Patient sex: F
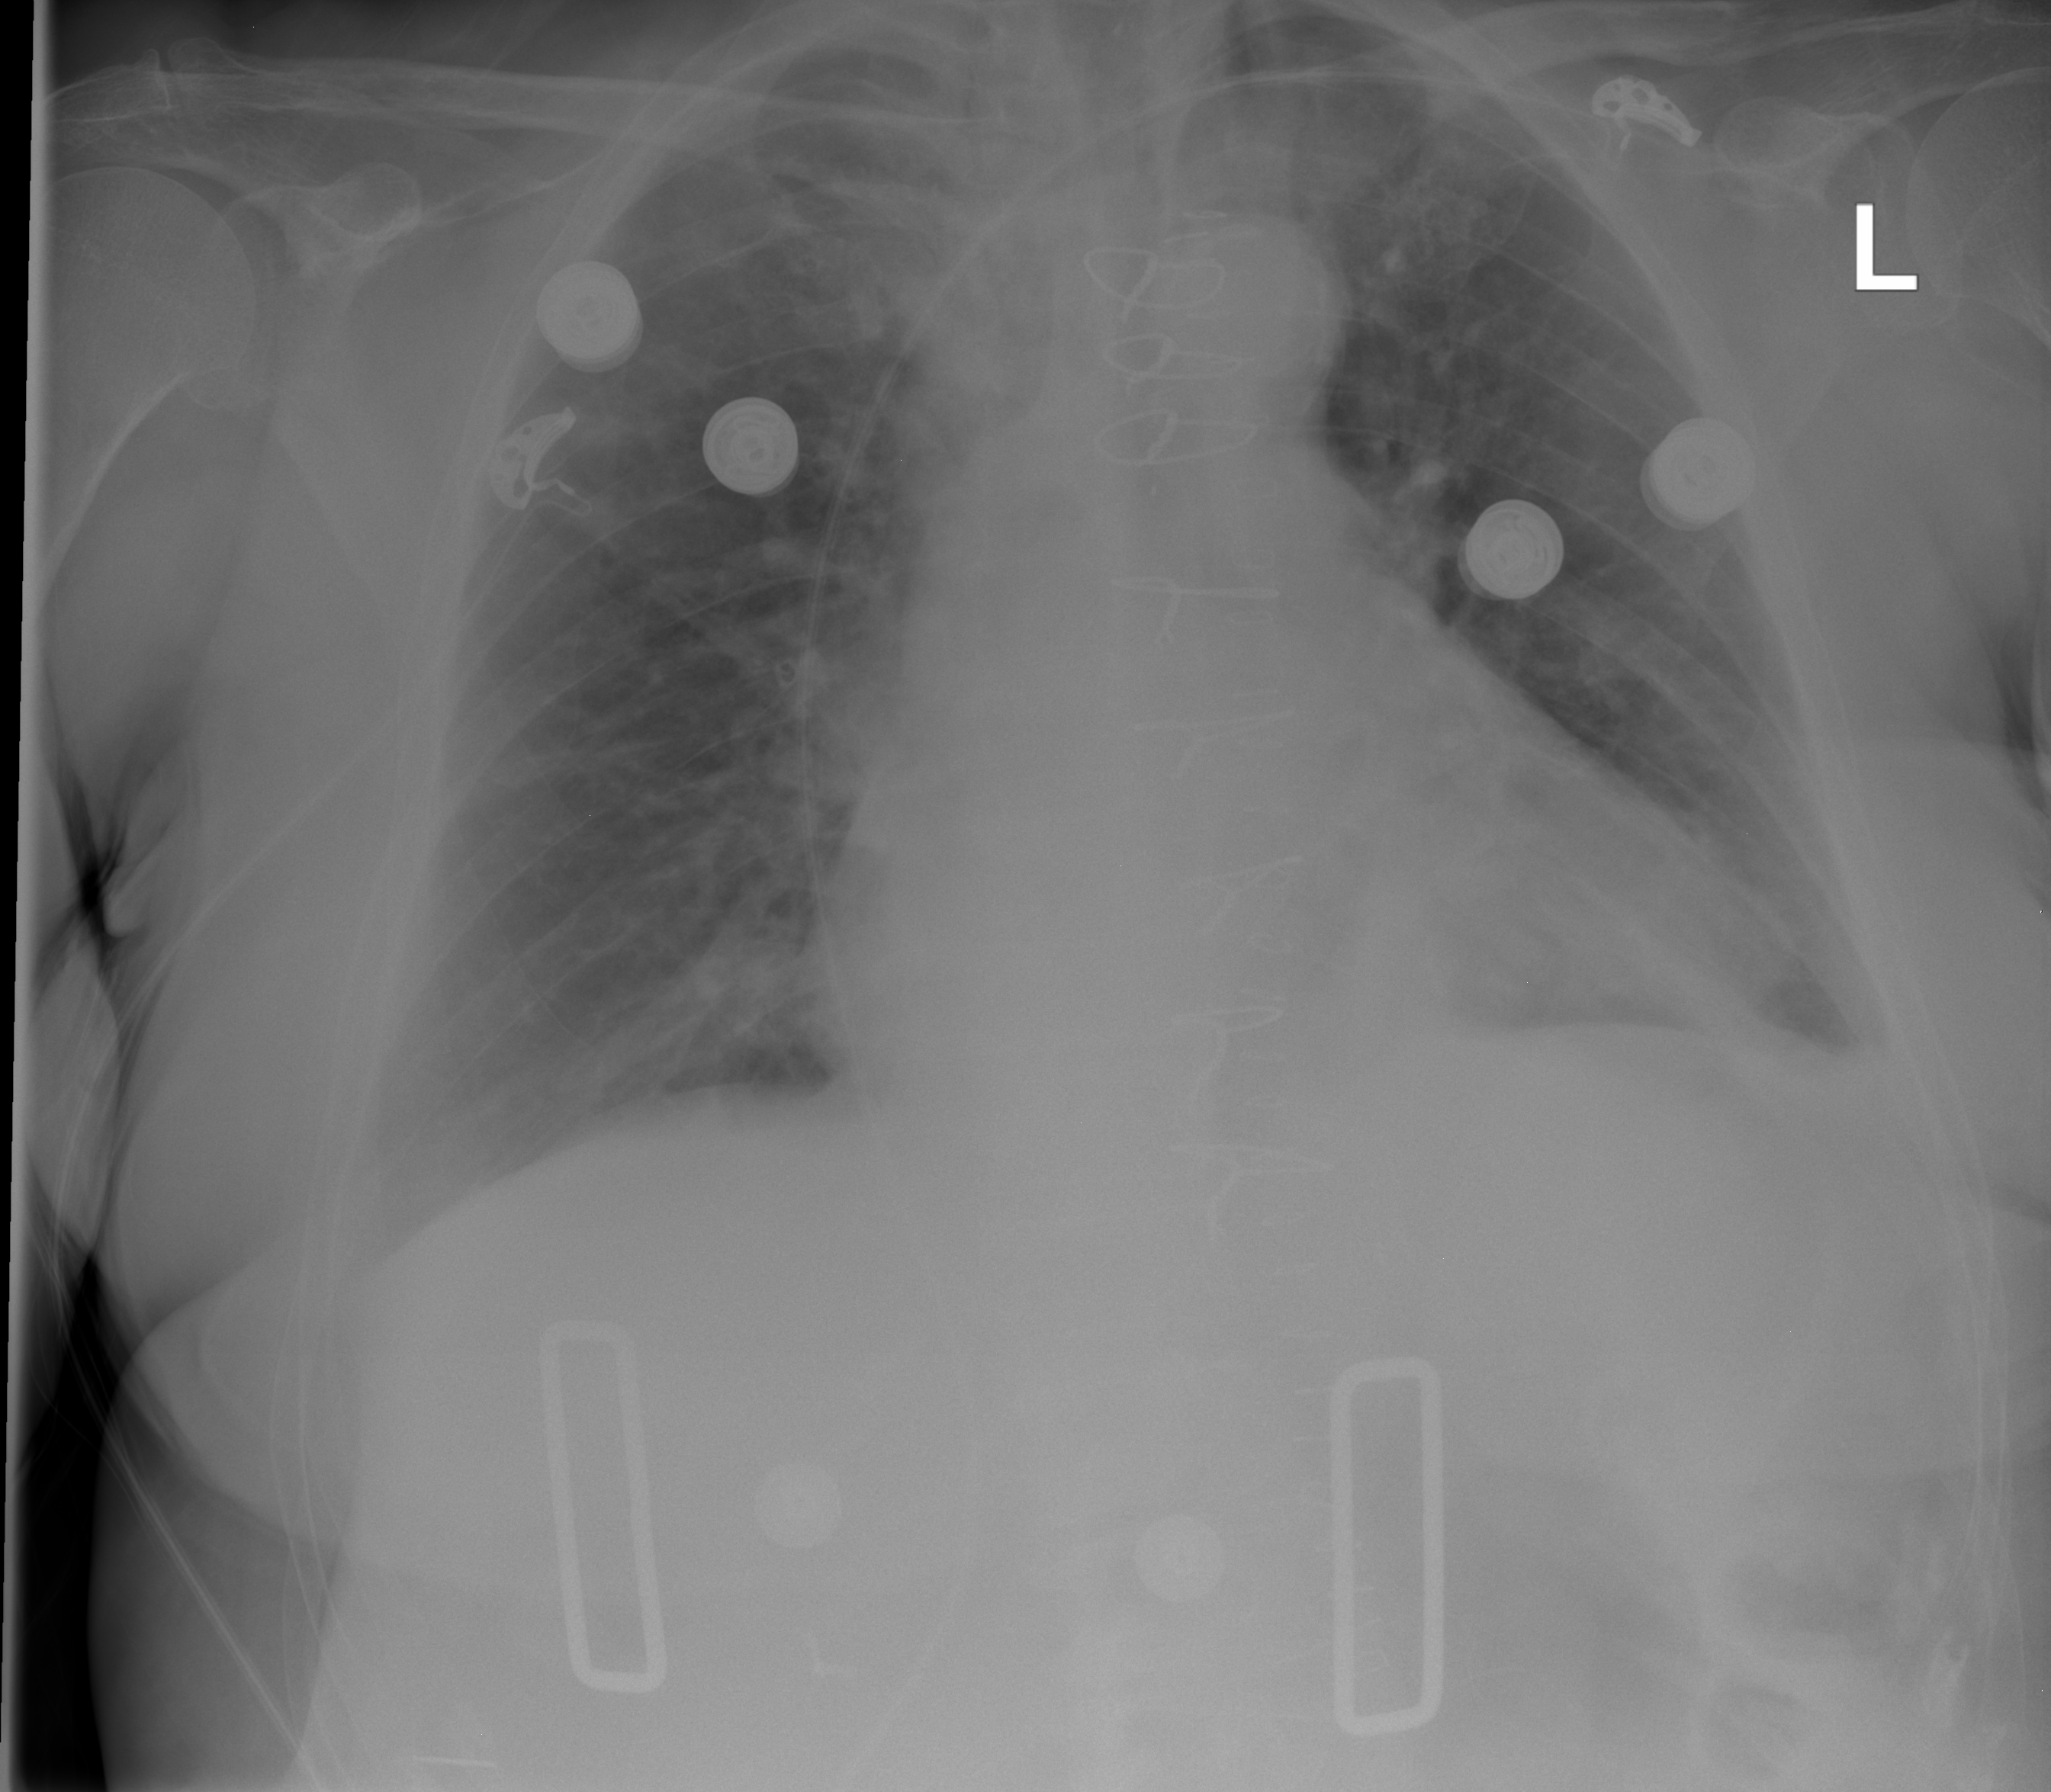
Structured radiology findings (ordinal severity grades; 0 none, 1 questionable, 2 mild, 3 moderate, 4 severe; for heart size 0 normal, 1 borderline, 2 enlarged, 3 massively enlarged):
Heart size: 2
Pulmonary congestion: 2
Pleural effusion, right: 2
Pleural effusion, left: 2
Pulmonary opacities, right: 0
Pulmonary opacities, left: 0
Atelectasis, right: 0
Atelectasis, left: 2